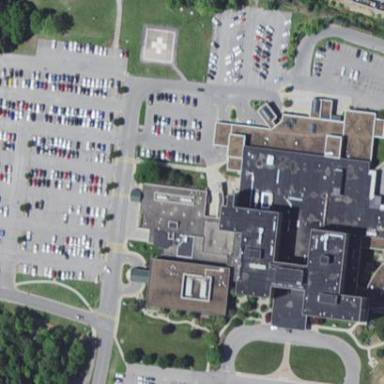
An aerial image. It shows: Hospital.